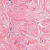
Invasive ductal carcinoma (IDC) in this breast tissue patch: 0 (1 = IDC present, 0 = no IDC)